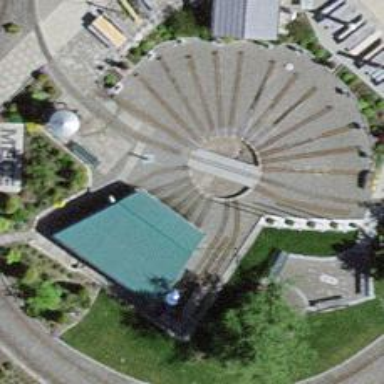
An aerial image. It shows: Railway turntable.